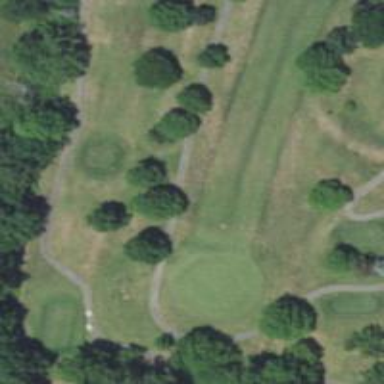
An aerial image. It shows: Golf hole.